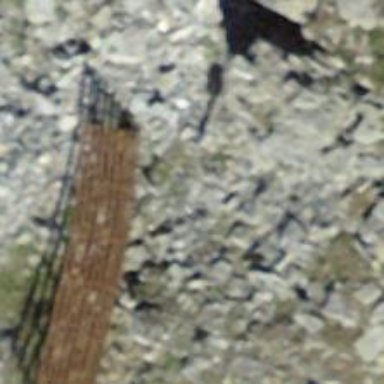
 designed to mitigate snow accumulations in specific area."